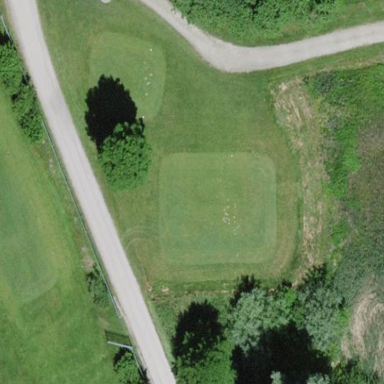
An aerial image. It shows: Grassy area designated as golf tee.